Question: I have set 'set_wait_timeout(60.0)' and use the 'wait_for' in my code; however, the code is moving too fast and not allowing for the page to load, even with using 'add_timestamp=True'. Is there any other way to get the code to wait longer for the page to load before moving to the next step? Below is my code:
'''
__author__ = 'Brenda'
import unittest
from sst.actions import
from sst import config
run_test('valid-login')
set_wait_timeout(60.0)
assert_link(get_element(text='View My Start Page'))
click_element(get_element(text='View My Start Page'),wait=True)
wait_for
take_screenshot('my-startpage.png',add_timestamp=True)
simulate_keys('white_border','BACK_SPACE')
wait_for(get_element(text='View My Start Page'))
assert_link(get_element(text='Make a Blog Entry'))
if __name__ == '__main__':
unittest.main()
'''
My expectation was that a 'wait_for' would allow the page to load before moving to the next step. Any help on this? Thanks!
Below is the traceback for the error:

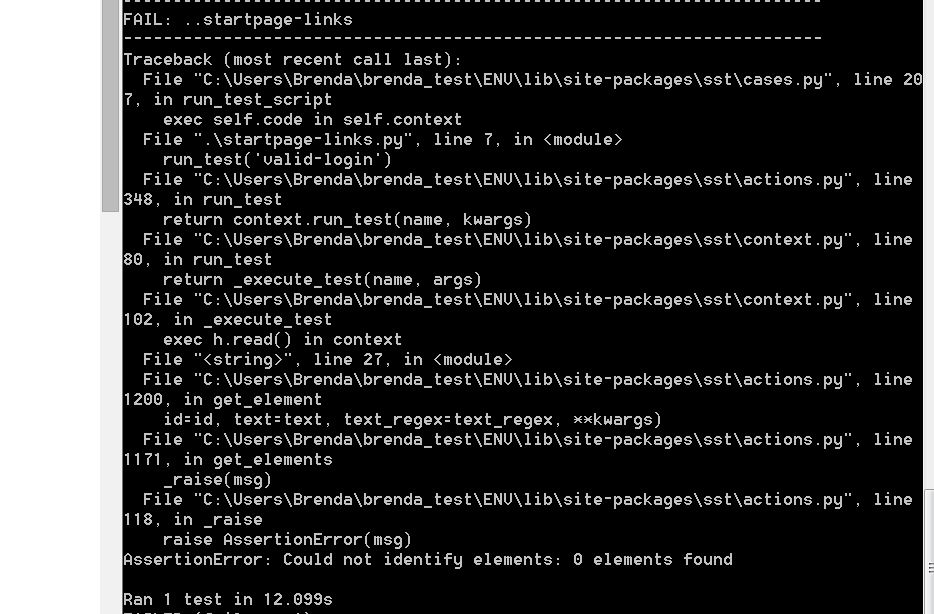
Answer: '''
_author__ = 'Brenda'
import unittest
from sst.actions import
from sst import config
run_test('valid-login')
set_wait_timeout(60.0)
assert_link(get_element(text='View My Start Page'))
click_element(get_element(text='View My Start Page'),wait=True)
wait_for(assert_title, 'new page title')
take_screenshot('my-startpage.png',add_timestamp=True)
simulate_keys('white_border','BACK_SPACE')
wait_for(assert_title, 'new page after navigation')
assert_link(get_element(text='Make a Blog Entry'))
if __name__ == '__main__':
unittest.main()
'''